Question: Can someone point me to a doc or site with information about how to build the encrypted section(s) of a zigbee packet? I'm looking at the output of a zigbee sensor system and I can see where most of the 'data' packets are being produced but there is a section call 'NWK Payload' that is encrypted. I've watched the whole sequence of the connection with the 'base station' and I don't see where any sort of encryption key is being passed.

This shows the section I'm referring to. The packet analyzer has figured out the rest.
Long term goal is to build these packets and use the sensors separately from the 'base station'. To do that I need to be able to replicate the whole communication cycle.
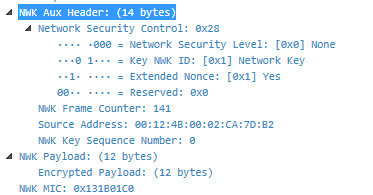
Answer: In Zigbee there is are two keys used for encryption: the 'Link Key' and the 'Network Key'. The 'Link Key' is used during the network association process, and the 'Network Key' is used to encrypt all traffic once the device is "associated" (also referred to as "joined") to the network.
If the device is HA (Home Automation), the security handshake goes something like:
1. Joining Device sends Association Request to the Trust Center (usually address 0x000)
2. Trust Center responds to joining device with a NWK Key packet. The contents of this packet are encrypted using the well know Home Automation Link Key.
You should be able to decrypt the 'NWK Key' packet if you know the 'Link Key'. I'm pretty sure I can't post the key (sorry), but you can probably find it online.
As for the actual encryption algorithm, that's defined in the main Zigbee Specification, which I believe you have to be a member to gain access too. There are a few open source Zigbee stacks though ZBoss and FreakZ.
You might also look at Wireshark, I believe they have a decent Zigbee packet decoder though I haven't used it personally.